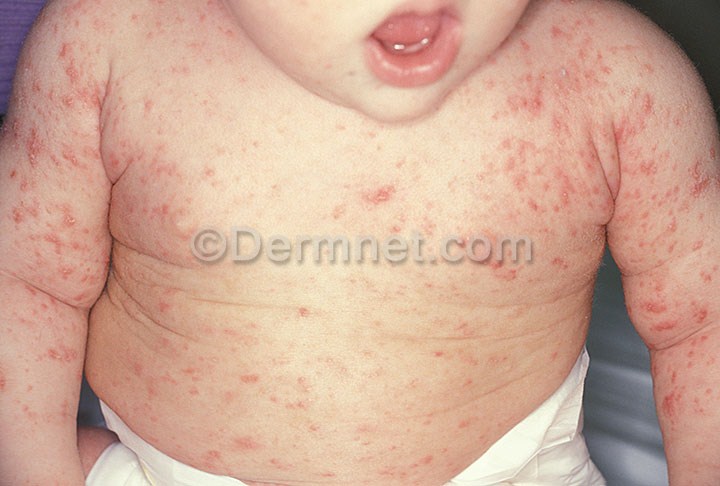
Disease: Scabies Lyme Disease and other Infestations and Bites